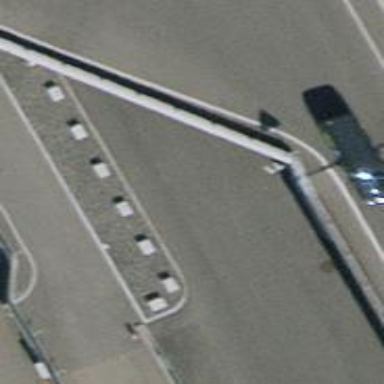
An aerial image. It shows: Asphalt driveway for service vehicles.